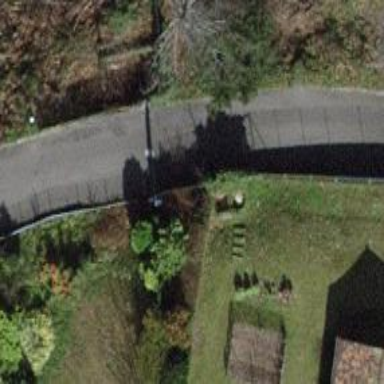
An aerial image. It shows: Gate.